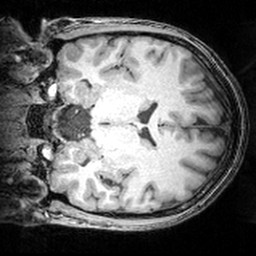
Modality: T1w
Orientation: coronal
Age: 19
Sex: male
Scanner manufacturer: siemens
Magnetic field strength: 3 T
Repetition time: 1.81 s
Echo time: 0.00351 s